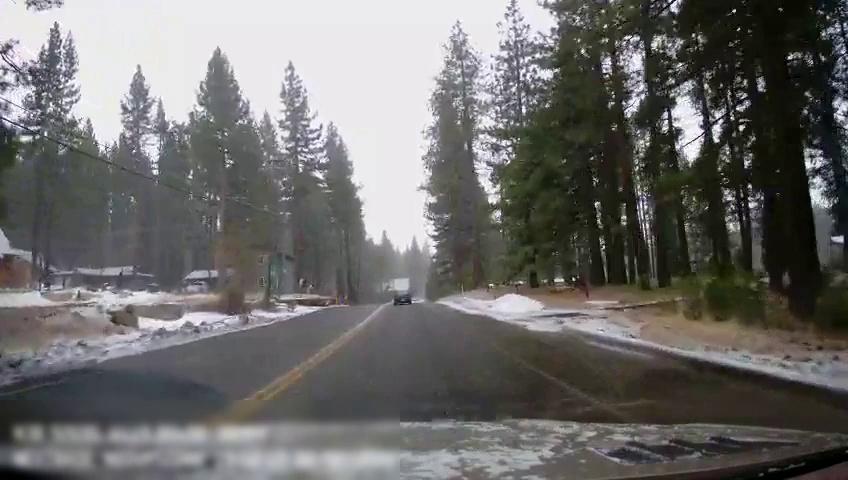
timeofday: Day
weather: Snowy
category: Drivable Space
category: Vehicles | Car
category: Lanes | Opposite Lane
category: Lanes | Opposite Lane
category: Lanes | Current Lane